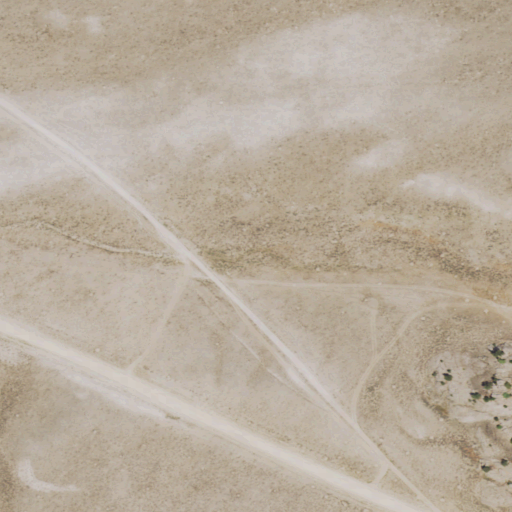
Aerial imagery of valley in Wyoming named Roberts Draw containing shrub, open development, low intensity development, and medium intensity development